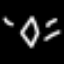
Label: diamond